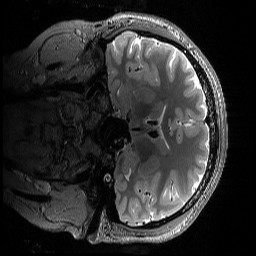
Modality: T2w
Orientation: coronal
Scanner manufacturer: siemens
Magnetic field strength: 3 T
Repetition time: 3.2 s
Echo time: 0.565 s